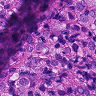
Metastatic tissue present: yes